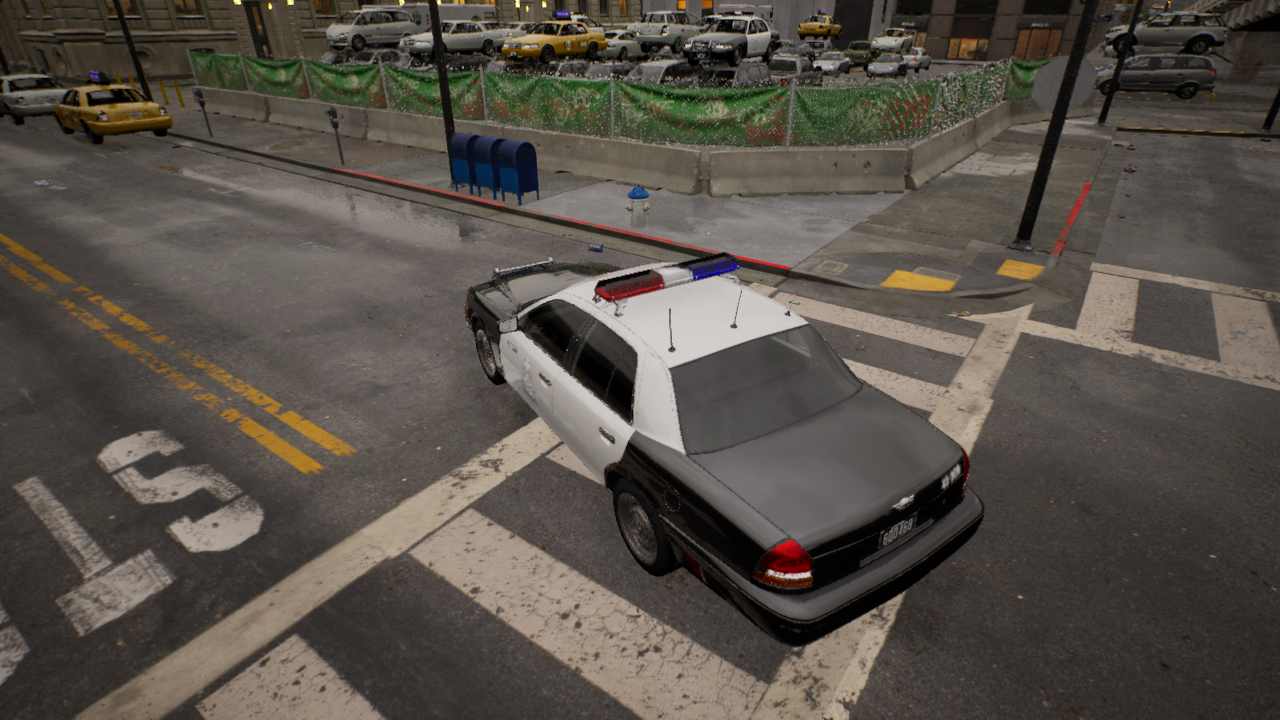
Venue: intersection
Lighting: golden hour
Vehicle rig: sedan